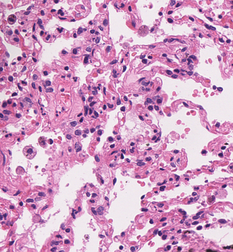
Tumor epithelial tissue: no
Tumor-associated stroma tissue: no
Normal tissue: yes